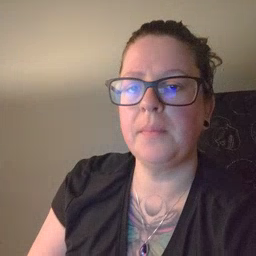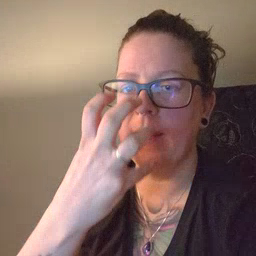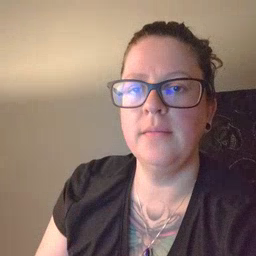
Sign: mad